Field crop: maize
Growth stage: 1
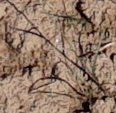
Species: lolium